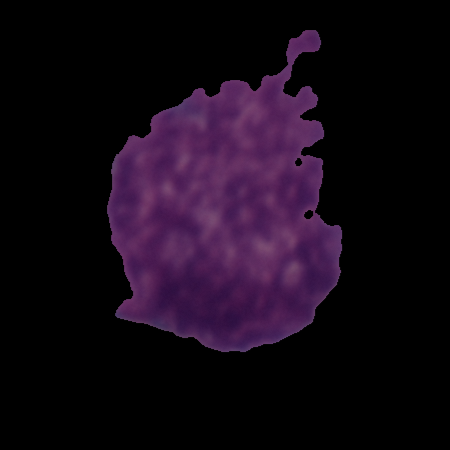
Label: cancer